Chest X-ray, AP view. Patient: 62 years old, sex F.
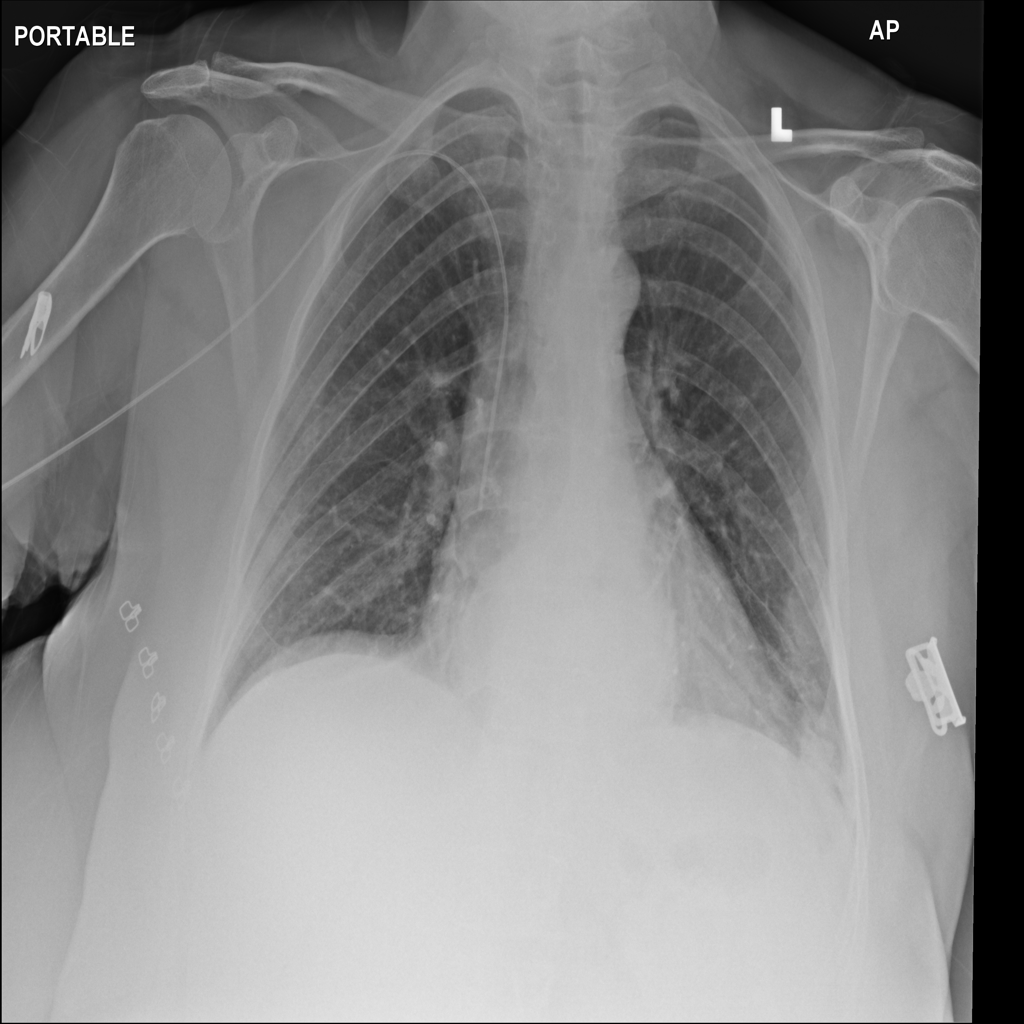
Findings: Hernia